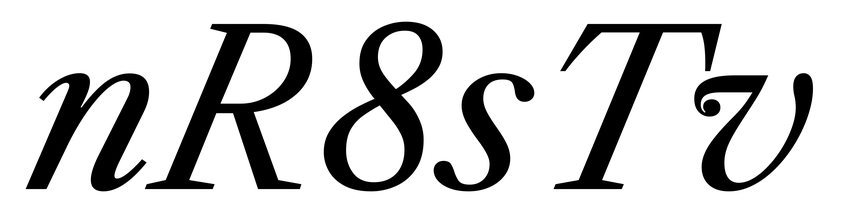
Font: LibreCaslonText-Italic_Italic